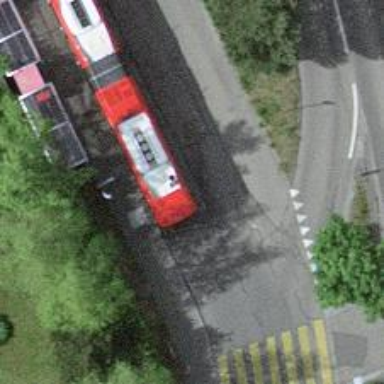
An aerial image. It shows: Bus stop with stop position for public transport.